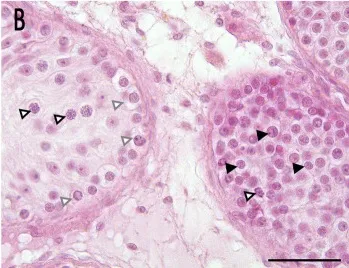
Histological evaluation. B; Representative picture of the left testis, taken from the lower pole. Two tubules are shown, the left one presenting single primary spermatocytes (lined arrowheads) and spermatogonia (gray lined arrowheads) correctly aligned to the basal membrane, and the right tubule showing high numbers of spermatogonia/spermatogonia-like cells, dislocated and no longer restricted to the basal membrane (black arrowheads) with a single spermatocyte. Hematoxylin eosin (HE) staining, bar 50 mum.
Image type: pathology (h&e)